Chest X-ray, PA view. Patient: 41 years old, sex M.
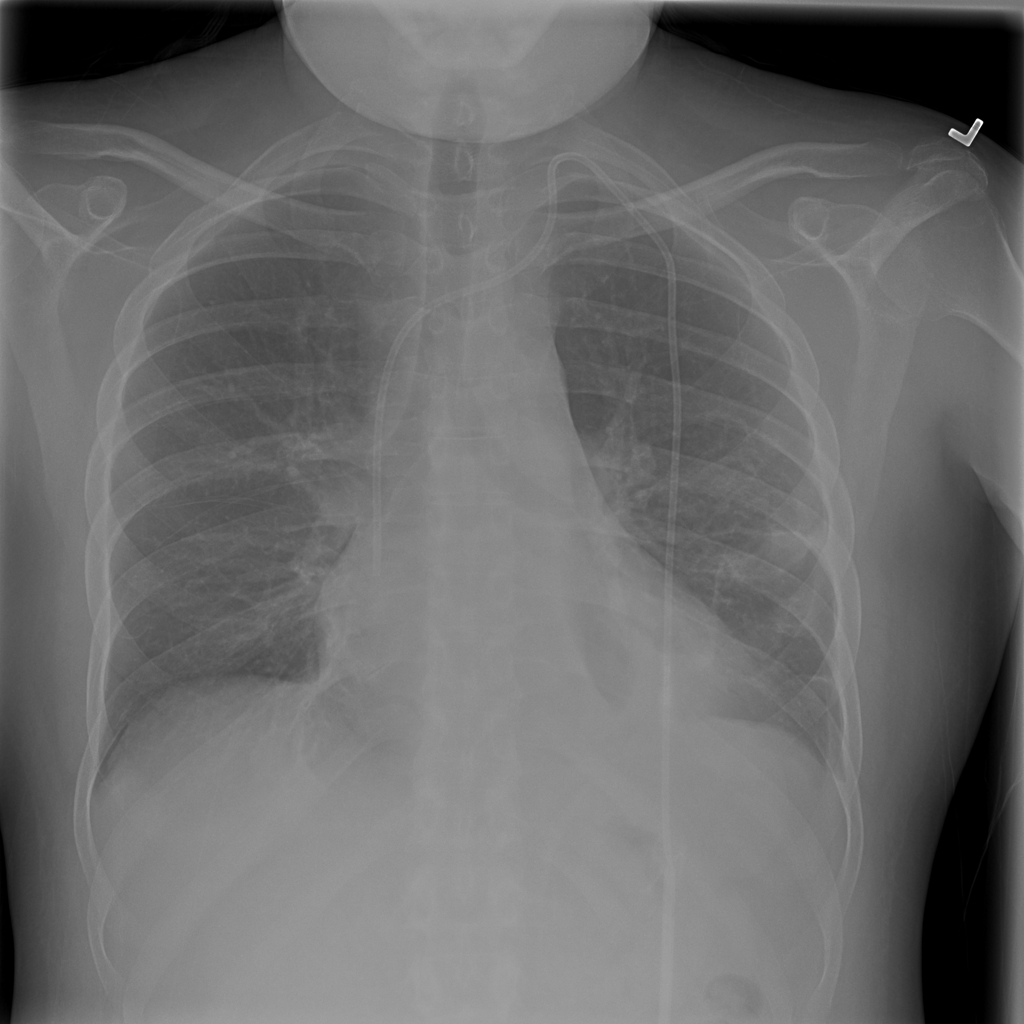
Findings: Atelectasis, Infiltration